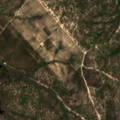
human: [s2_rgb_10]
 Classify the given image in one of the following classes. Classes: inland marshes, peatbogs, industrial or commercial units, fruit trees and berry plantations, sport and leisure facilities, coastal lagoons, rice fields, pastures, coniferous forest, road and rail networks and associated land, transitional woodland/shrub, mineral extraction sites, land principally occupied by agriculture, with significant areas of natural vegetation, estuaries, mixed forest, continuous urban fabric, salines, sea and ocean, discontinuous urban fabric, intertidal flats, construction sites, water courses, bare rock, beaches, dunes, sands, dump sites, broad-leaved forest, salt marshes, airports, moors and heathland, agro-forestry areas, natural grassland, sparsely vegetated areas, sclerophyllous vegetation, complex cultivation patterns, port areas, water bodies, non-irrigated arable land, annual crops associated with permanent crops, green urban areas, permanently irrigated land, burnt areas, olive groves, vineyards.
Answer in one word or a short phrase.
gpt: vineyards, pastures, agro-forestry areas